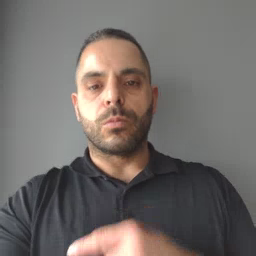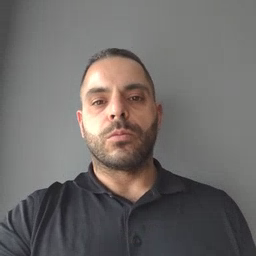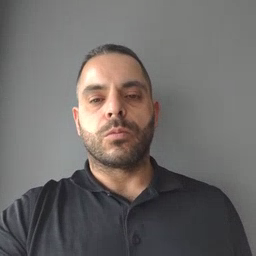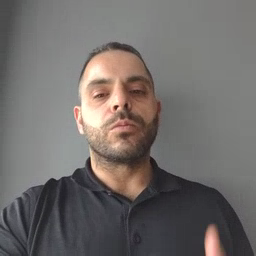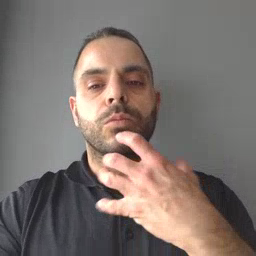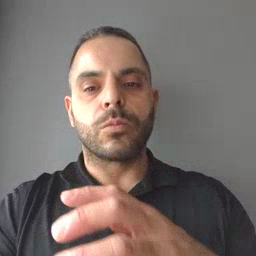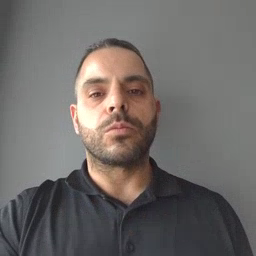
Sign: hot